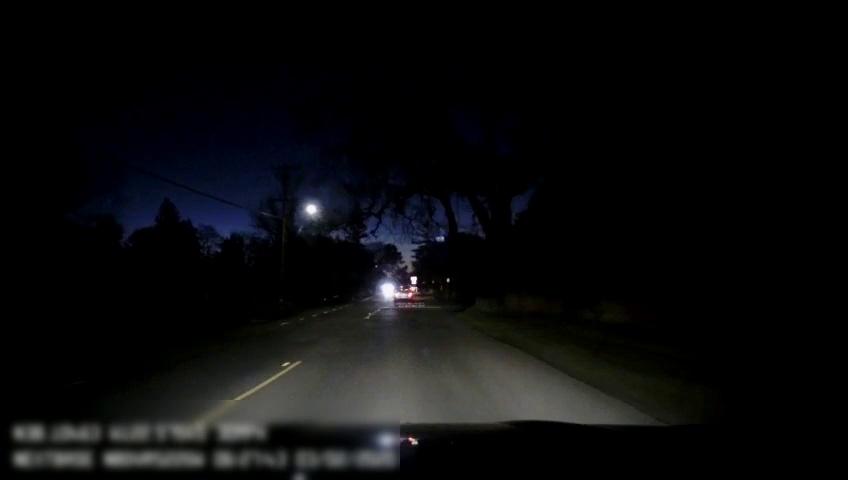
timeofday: Night
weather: Cloudy
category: Drivable Space
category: Vehicles | Car
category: Lanes | Current Lane
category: Lanes | Opposite Lane